Brain MRI, t1w sequence, axial 2D slice.
Patient: age 3, sex F, weight 95 kg, height 1.95 m
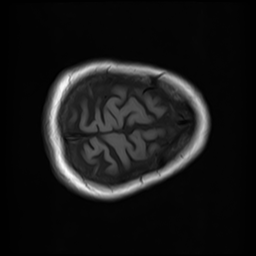